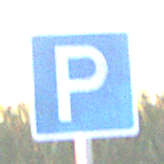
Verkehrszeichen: Parken
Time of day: SunriseSunset
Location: Outdoor (RoadRail)
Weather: Clear
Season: NotSpecified
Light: Natural